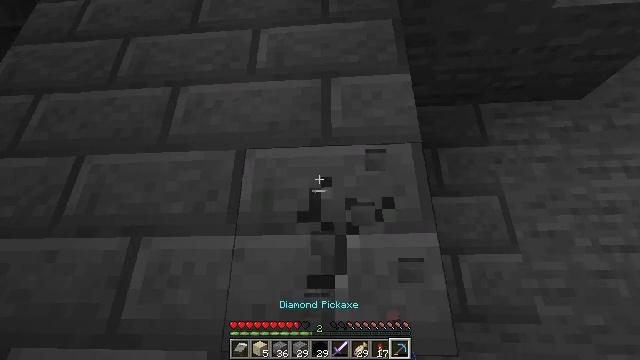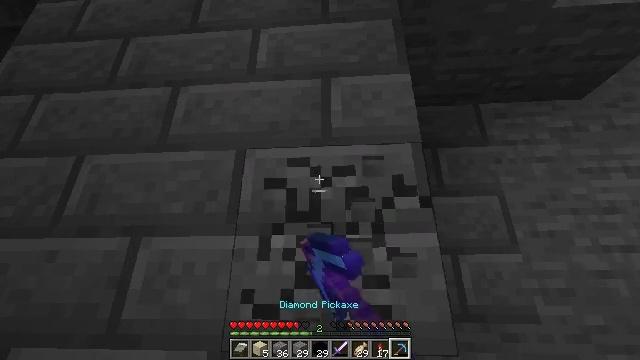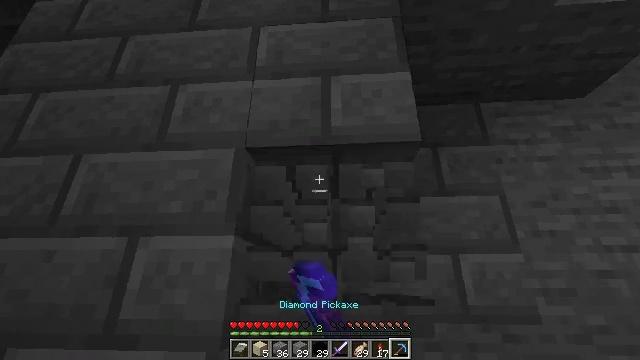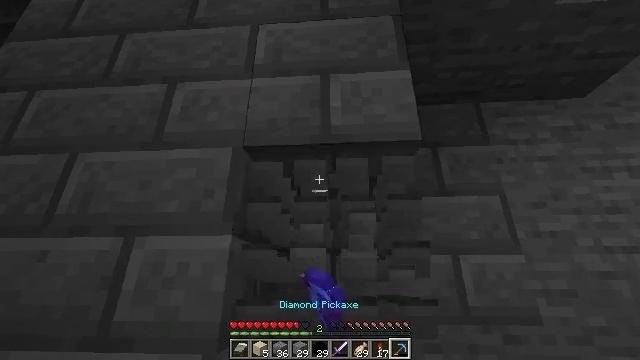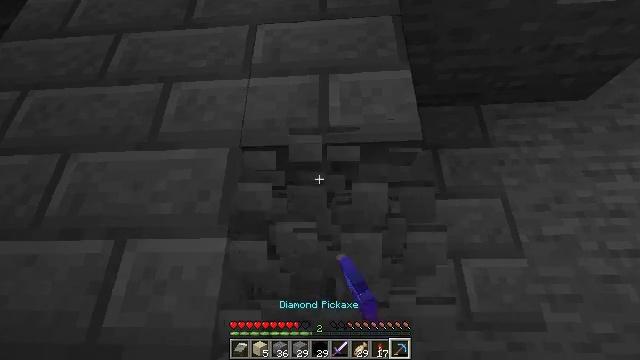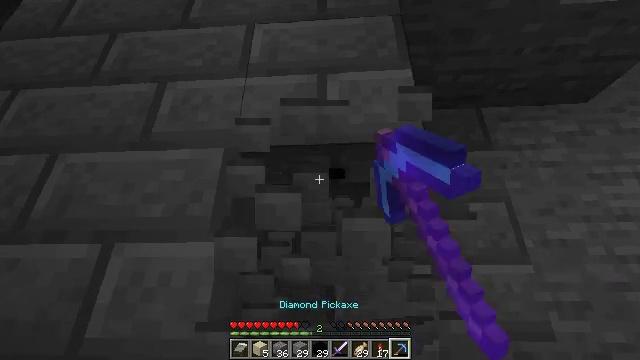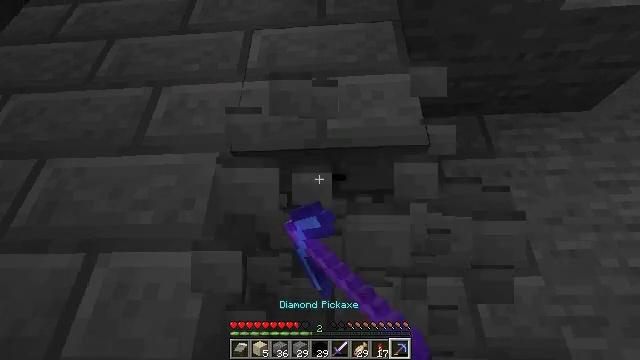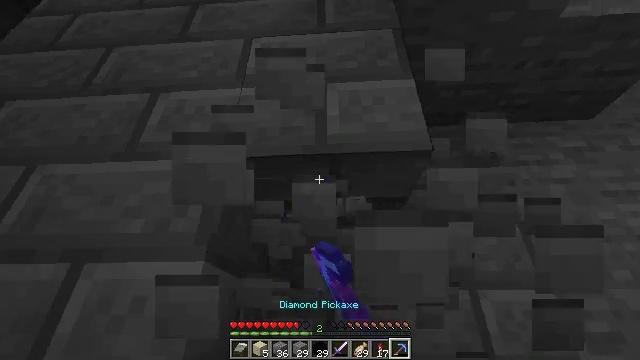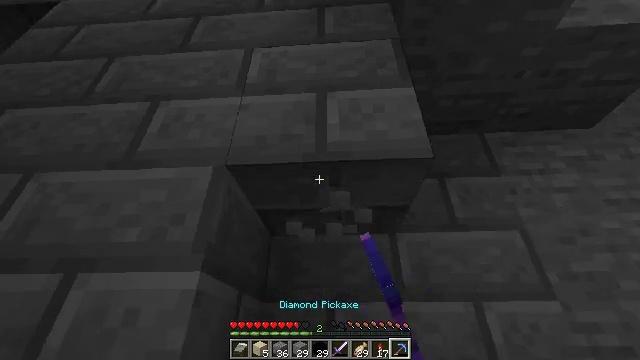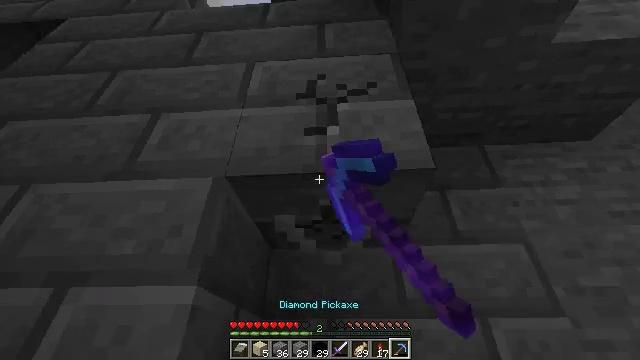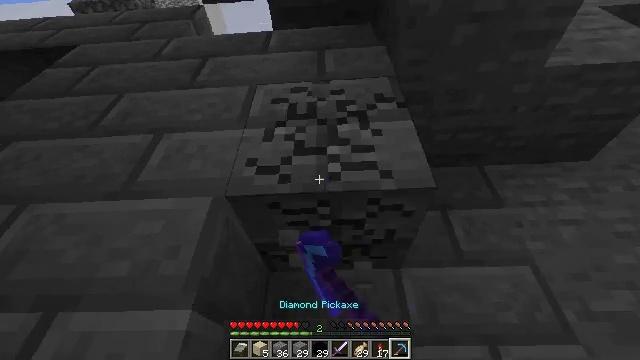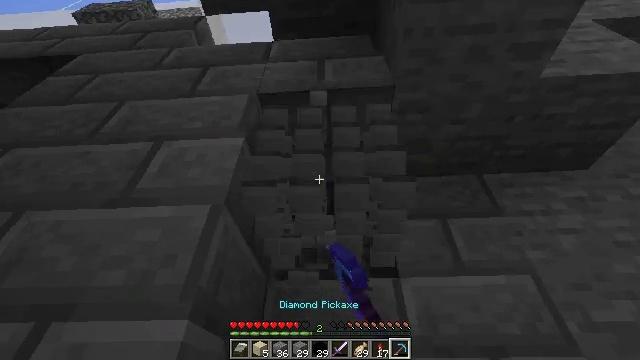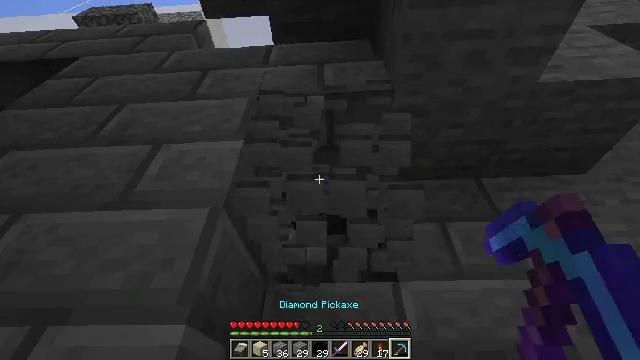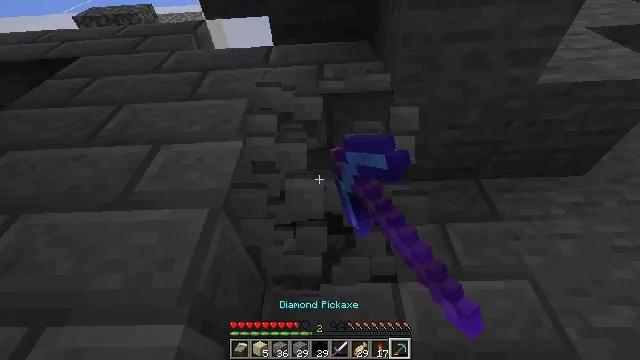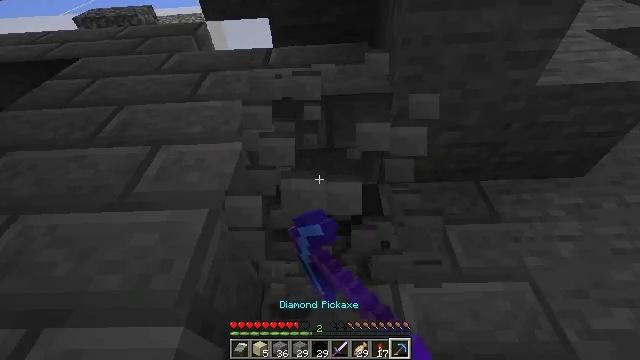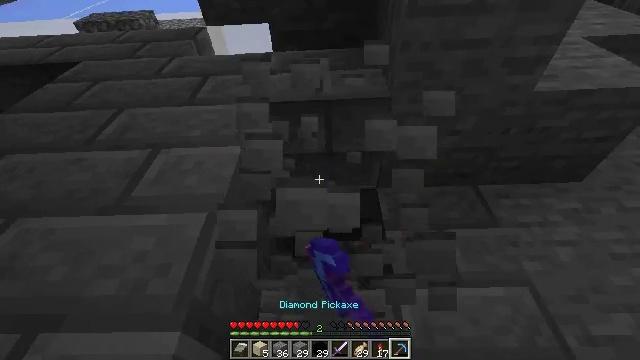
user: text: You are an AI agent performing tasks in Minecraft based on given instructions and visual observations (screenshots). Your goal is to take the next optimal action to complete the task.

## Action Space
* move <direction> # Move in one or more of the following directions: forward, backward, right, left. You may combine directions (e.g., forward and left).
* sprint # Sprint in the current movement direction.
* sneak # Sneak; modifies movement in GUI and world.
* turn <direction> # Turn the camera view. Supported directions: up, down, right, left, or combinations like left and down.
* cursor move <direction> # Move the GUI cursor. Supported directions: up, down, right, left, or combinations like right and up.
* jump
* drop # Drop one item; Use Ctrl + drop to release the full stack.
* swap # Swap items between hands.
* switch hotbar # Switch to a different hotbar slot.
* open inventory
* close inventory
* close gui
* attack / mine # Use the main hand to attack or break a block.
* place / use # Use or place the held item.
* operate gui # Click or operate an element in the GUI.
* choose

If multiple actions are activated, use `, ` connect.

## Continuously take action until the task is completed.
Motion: motion action
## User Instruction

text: Mine stone bricks from a structure.
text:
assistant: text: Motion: sneak, attack / mine
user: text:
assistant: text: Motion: move forward, sneak, attack / mine
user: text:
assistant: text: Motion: move forward, sneak, attack / mine
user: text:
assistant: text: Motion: move forward, sneak, attack / mine
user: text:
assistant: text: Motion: move forward, sneak, turn up, attack / mine
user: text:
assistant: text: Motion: move forward, sneak, turn up, attack / mine
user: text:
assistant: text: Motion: sneak, turn up, attack / mine
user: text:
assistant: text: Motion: sneak, turn up, attack / mine
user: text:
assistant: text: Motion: sneak, turn up, attack / mine
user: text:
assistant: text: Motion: sneak, turn up, attack / mine
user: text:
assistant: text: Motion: sneak, turn up, attack / mine
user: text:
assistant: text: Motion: sneak, attack / mine
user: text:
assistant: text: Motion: sneak, attack / mine
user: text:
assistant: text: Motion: sneak, attack / mine
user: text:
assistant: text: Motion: sneak, attack / mine
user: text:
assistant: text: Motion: sneak, turn up, attack / mine
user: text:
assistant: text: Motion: sneak, turn up, attack / mine
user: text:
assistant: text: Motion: sneak, turn up, attack / mine
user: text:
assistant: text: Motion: sneak, turn up
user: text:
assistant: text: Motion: sneak, turn up
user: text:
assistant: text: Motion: sneak, turn up
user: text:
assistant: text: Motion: sneak
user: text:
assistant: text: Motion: sneak
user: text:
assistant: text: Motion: sneak
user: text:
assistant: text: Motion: sneak
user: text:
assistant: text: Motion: sneak, attack / mine
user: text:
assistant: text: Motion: sneak, attack / mine
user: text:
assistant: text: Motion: sneak, attack / mine
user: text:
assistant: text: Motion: sneak, attack / mine
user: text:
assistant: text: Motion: move forward, sneak, attack / mine